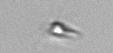
Label: Calciopappus